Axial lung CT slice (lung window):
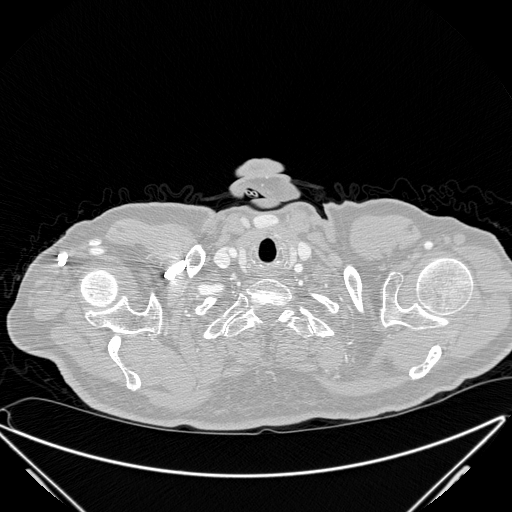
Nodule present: no